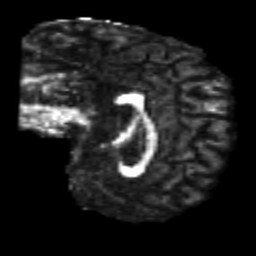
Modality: FA
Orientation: sagittal
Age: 25
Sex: male
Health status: healthy
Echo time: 0.074 s